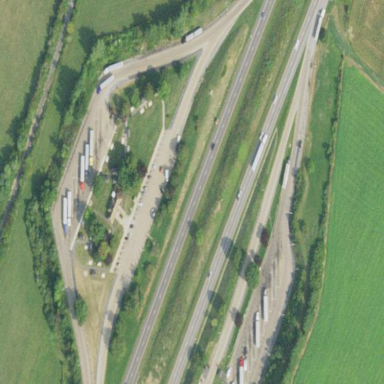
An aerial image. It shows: Rest area on the road.